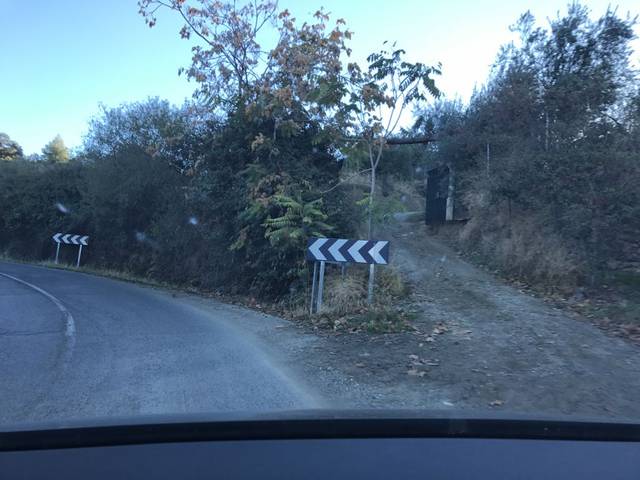
Region: Spain
Coordinates: 37.1567, -3.496